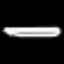
Label: pencil